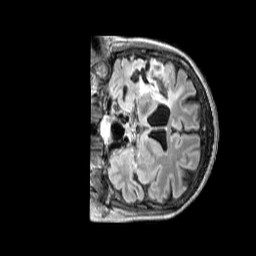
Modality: FLAIR
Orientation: coronal
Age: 74
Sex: female
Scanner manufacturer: siemens
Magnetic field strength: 3 T
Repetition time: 5 s
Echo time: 0.387 s